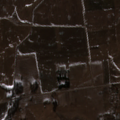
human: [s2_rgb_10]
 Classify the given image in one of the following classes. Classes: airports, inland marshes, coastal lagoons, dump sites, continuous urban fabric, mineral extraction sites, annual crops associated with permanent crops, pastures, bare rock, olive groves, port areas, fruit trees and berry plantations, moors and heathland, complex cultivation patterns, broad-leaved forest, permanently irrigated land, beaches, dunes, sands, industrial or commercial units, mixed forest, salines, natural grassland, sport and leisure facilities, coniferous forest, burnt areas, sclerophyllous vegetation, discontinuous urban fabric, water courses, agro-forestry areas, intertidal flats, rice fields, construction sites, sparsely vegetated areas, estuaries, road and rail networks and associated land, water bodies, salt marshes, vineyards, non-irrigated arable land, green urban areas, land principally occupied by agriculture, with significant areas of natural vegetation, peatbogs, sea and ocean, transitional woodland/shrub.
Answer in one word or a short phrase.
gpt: non-irrigated arable land, pastures, complex cultivation patterns, land principally occupied by agriculture, with significant areas of natural vegetation